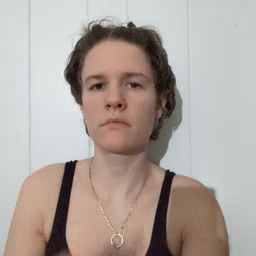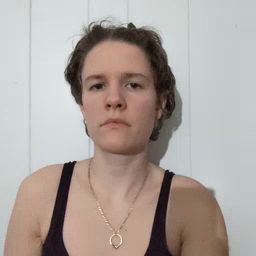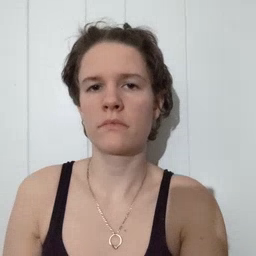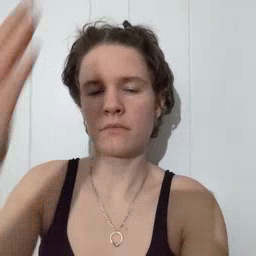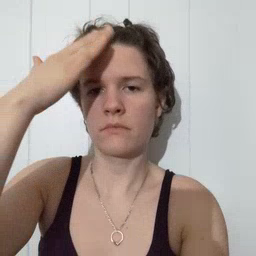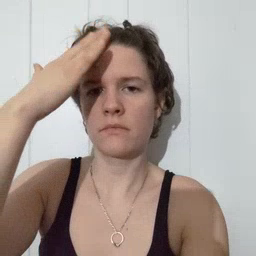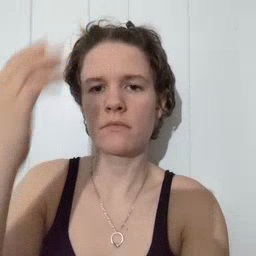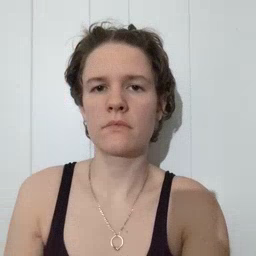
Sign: hat